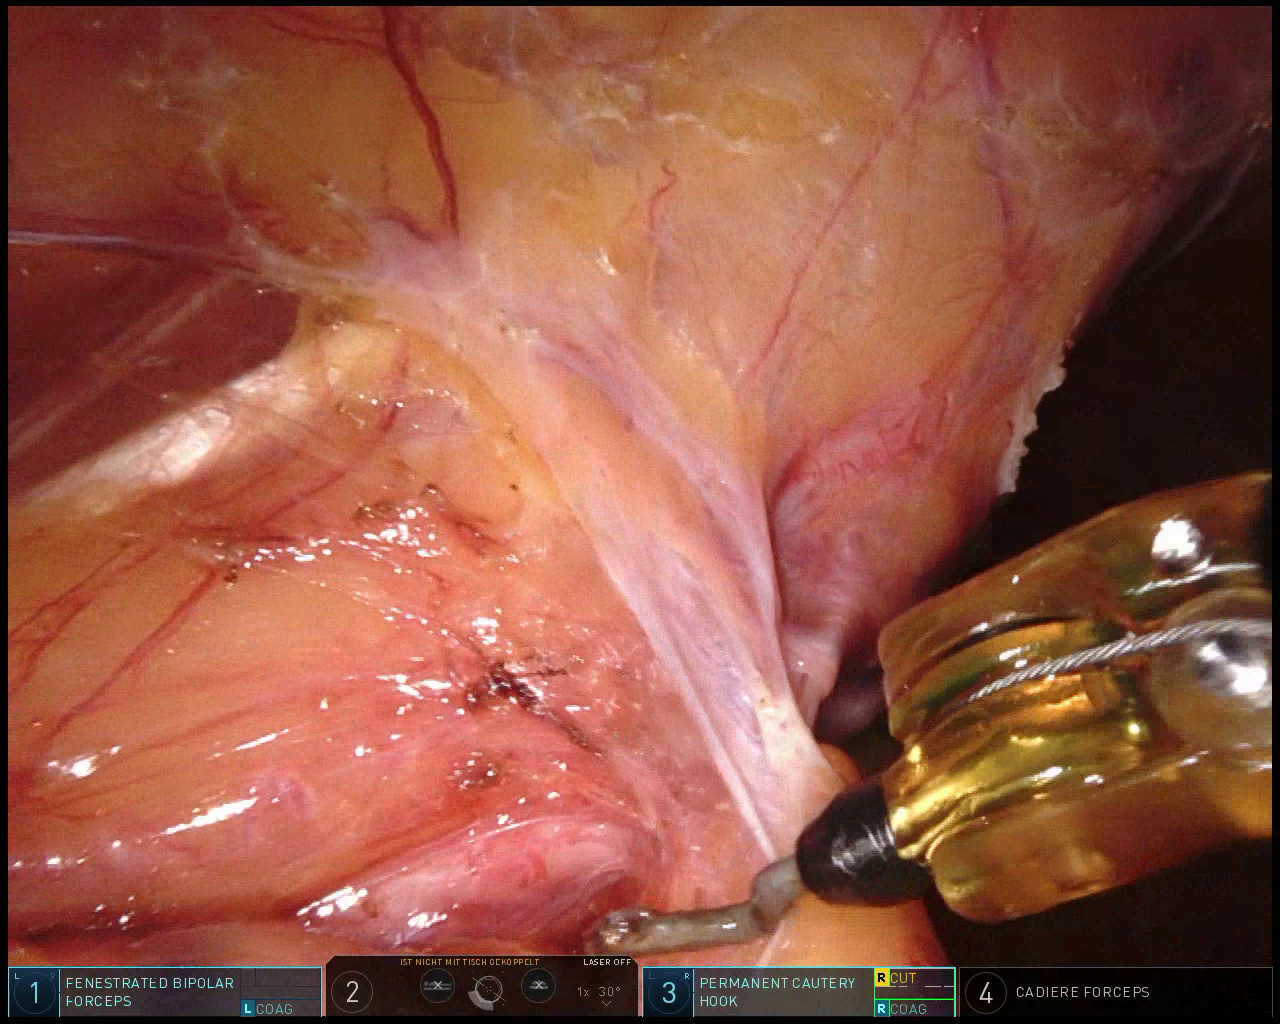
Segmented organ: ureter
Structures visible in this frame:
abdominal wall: no
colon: no
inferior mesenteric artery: no
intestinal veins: no
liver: no
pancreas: no
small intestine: no
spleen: no
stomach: no
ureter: yes
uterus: no
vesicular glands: no